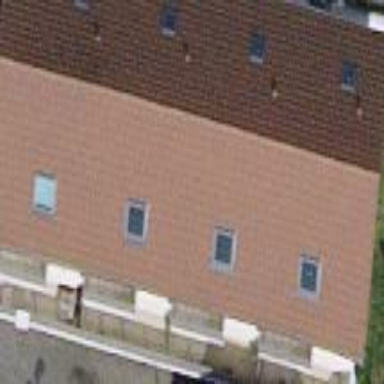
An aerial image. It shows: House with gabled roof oriented along the length of the building.